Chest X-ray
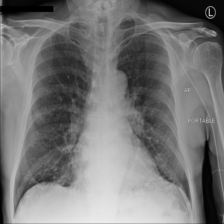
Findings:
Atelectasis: negative
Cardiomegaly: negative
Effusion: negative
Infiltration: negative
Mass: negative
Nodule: positive
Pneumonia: negative
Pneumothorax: negative
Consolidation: negative
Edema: negative
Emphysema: negative
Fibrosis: negative
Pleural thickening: negative
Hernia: negative